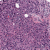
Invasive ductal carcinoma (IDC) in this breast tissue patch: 1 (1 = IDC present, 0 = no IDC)